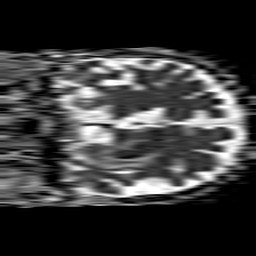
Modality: ADC
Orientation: coronal
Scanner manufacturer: philips
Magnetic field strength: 1.5 T
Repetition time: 4.6 s
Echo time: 0.08631 s